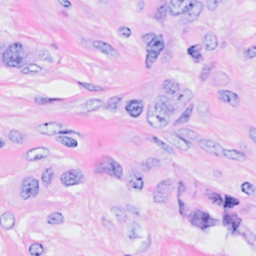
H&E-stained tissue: Breast